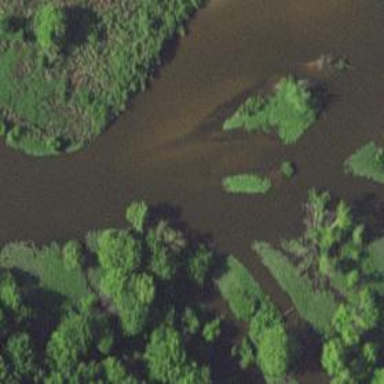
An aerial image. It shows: Beautiful river scene.